Field crop: maize
Growth stage: 2
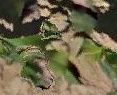
Species: maize